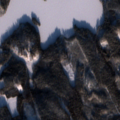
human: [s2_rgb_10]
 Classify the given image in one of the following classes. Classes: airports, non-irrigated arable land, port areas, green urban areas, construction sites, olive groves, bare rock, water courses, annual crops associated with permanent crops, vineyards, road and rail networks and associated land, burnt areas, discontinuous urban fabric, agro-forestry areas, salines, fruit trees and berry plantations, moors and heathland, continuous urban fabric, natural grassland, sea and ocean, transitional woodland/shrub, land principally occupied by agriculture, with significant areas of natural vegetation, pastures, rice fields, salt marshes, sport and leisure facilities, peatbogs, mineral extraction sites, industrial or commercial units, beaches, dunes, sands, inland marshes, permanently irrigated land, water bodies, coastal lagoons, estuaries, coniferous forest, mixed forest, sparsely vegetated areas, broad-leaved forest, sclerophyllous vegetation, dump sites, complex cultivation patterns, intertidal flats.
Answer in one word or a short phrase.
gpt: coniferous forest, mixed forest, water bodies